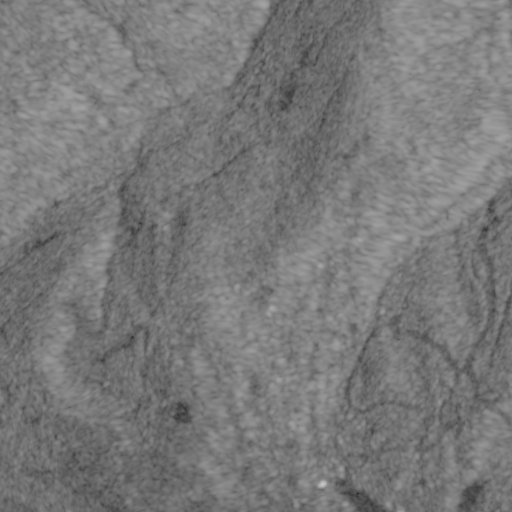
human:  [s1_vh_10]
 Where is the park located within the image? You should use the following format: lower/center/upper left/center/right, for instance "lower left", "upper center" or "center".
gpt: The park is located in the center right of the image.
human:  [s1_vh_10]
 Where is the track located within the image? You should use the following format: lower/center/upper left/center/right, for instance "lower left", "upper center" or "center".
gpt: The track is located in the lower right of the image.
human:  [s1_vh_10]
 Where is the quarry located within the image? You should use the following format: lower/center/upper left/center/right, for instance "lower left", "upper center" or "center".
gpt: There is no quarry in the image.

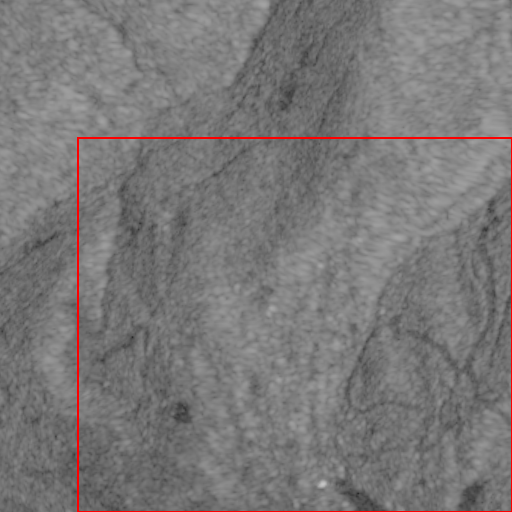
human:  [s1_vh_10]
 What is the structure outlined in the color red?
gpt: The structure outlined in red is a ski resort.
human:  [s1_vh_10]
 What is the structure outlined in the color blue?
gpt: There is no blue outline.